Question:
Hi everyone,
I'm trying to count the number of "Yes" appeared in each row. I want to use array formula so that I'm not required to have formula in each cell in column G. May I know arrayformula can achieve this or there is other method? I tried to use 'arrayformula(countif(B4:F4,"Yes"))' but nothing come out for row 5,6,7,8. Hope to get some advice on this problem as I'm new to google sheet. Thank you.
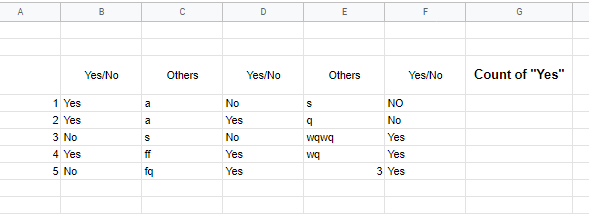
Answer: Give this a try.
'=ARRAYFORMULA(COUNTIF(IF(B4:F="Yes", ROW(B4:B8)), ROW(B4:B8)))'
: For the case that you describe below (only including certain columns), it's a little more involved, but the same principle works.
'=ARRAYFORMULA(COUNTIF(IF(B4:B="Yes", ROW(B4:B8)), ROW(B4:B8)) + COUNTIF(IF(D4:D="Yes", ROW(D4:D8)), ROW(D4:D8)) + COUNTIF(IF(F4:F="Yes", ROW(F4:F8)), ROW(F4:F8)))'